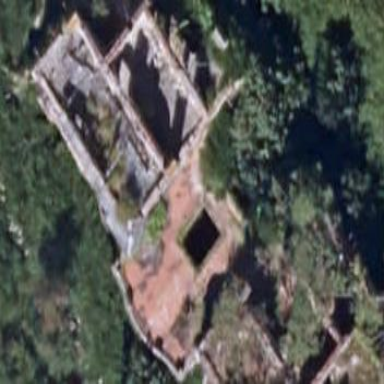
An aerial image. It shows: Historic house in ruins.